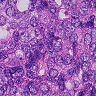
Metastatic tissue present: yes